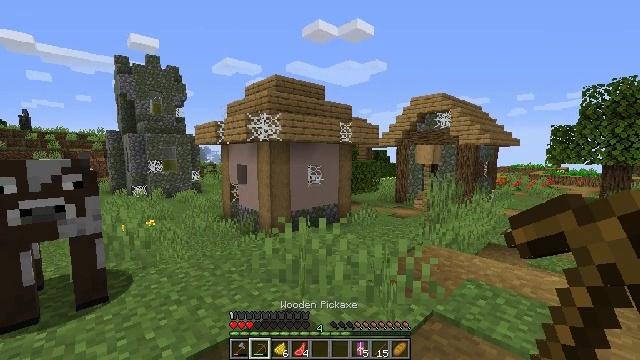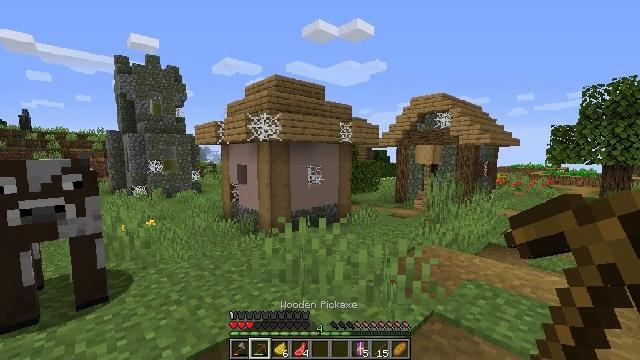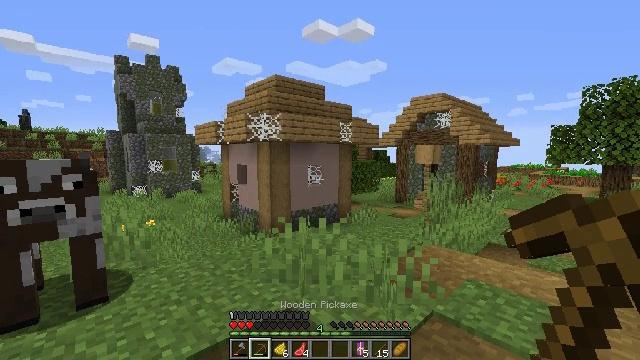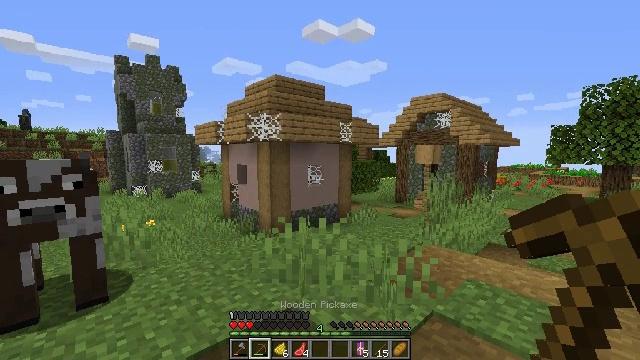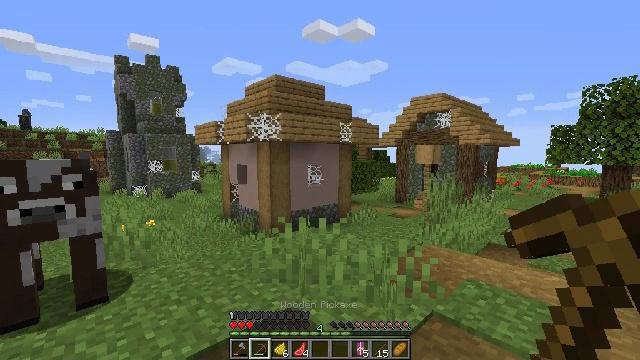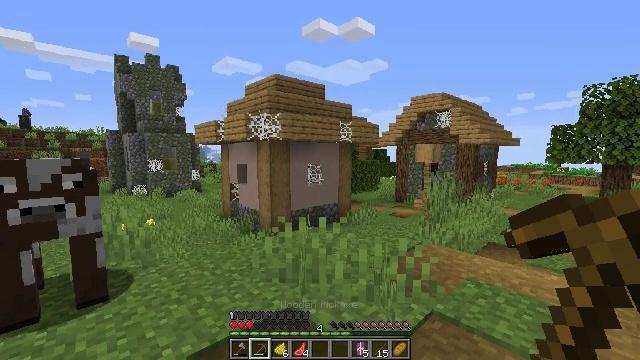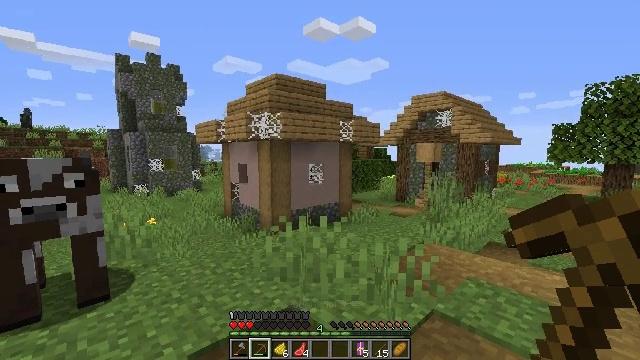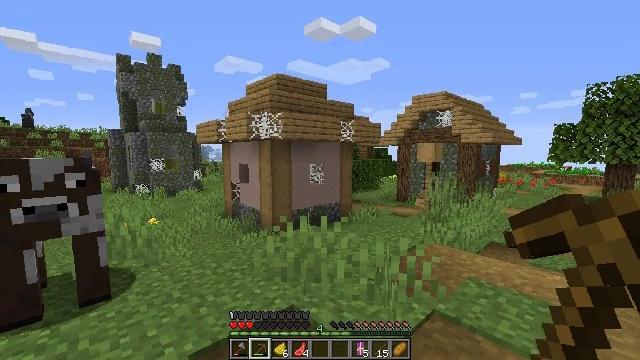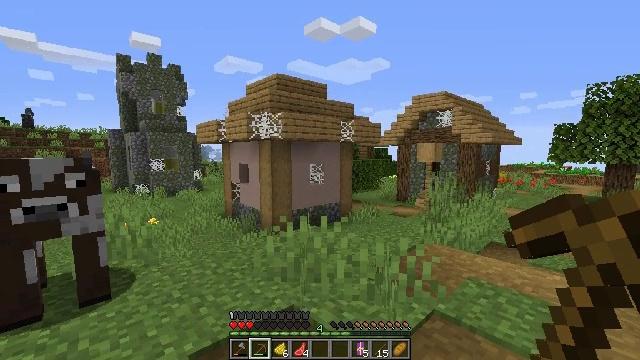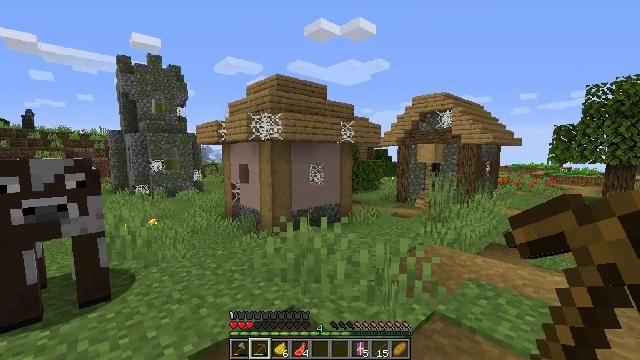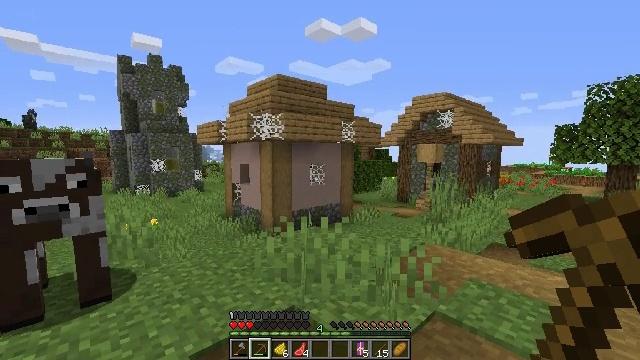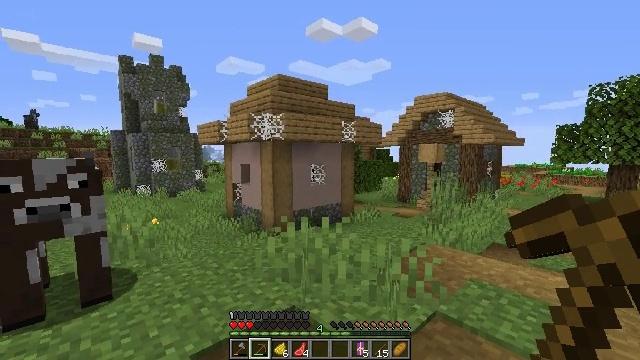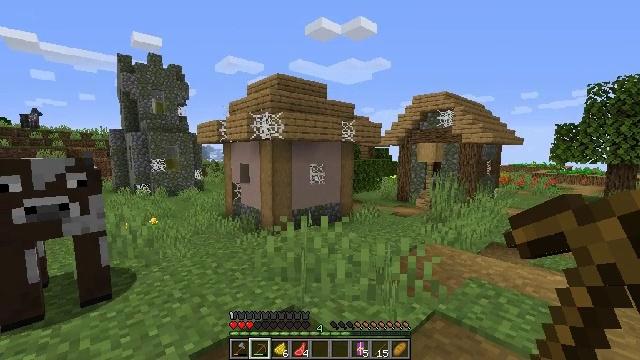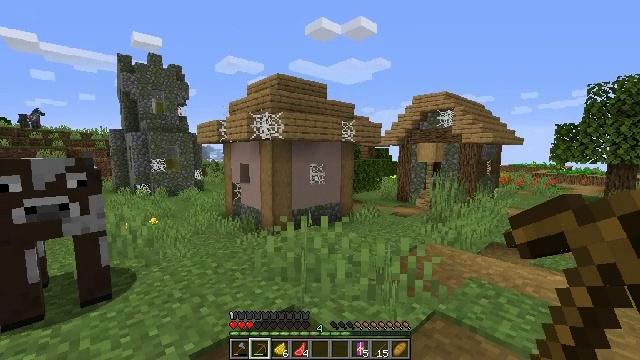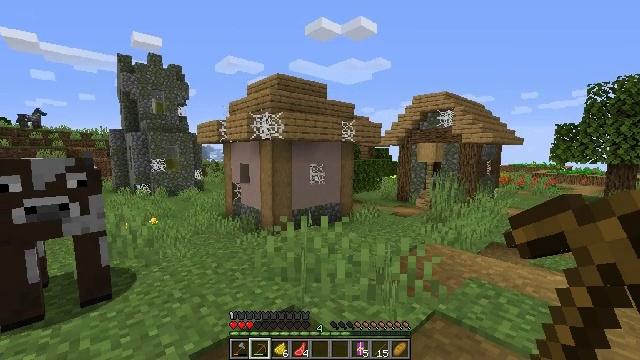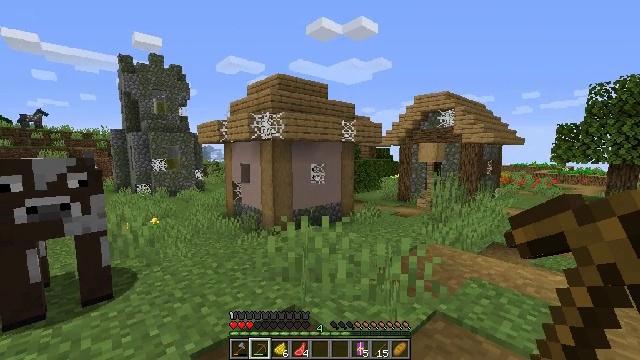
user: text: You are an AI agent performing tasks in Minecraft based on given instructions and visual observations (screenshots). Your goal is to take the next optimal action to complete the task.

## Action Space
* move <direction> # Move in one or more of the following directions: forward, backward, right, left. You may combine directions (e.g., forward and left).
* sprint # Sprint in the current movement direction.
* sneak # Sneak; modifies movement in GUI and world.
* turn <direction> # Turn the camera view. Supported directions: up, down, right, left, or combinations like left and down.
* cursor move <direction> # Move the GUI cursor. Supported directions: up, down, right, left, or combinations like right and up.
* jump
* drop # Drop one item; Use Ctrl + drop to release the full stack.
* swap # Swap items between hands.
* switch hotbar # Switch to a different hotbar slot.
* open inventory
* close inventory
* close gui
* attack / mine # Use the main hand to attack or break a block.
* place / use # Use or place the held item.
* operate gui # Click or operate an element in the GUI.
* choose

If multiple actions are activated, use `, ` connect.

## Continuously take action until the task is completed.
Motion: motion action
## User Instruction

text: Gather some white terracotta for building.
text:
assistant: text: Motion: no_op
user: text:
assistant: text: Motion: no_op
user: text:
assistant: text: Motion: no_op
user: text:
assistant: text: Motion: no_op
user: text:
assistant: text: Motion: no_op
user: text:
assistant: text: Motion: no_op
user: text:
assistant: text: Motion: no_op
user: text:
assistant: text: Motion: no_op
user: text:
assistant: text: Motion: no_op
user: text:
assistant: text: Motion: no_op
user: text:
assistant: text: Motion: no_op
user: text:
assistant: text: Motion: no_op
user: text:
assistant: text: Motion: no_op
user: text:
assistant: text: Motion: no_op
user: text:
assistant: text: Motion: no_op
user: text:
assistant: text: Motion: no_op
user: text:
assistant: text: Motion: no_op
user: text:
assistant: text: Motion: no_op
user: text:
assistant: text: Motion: no_op
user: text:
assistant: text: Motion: no_op
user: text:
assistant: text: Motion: no_op
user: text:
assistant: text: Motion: no_op
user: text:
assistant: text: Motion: no_op
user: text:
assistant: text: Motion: no_op
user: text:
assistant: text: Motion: no_op
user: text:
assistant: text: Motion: no_op
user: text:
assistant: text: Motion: no_op
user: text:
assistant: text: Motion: no_op
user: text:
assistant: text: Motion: no_op
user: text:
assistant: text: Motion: no_op